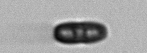
Label: pennate